Field crop: maize
Growth stage: 2
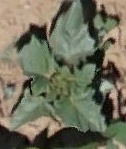
Species: datura